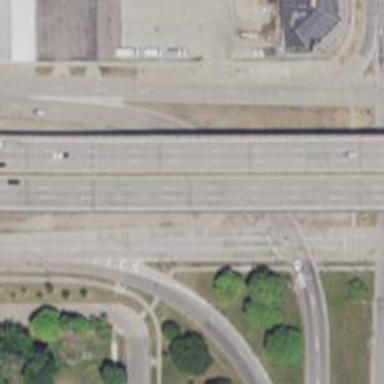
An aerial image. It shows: Trunk highway with bridge.